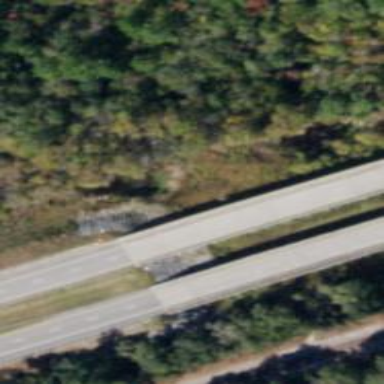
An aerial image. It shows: Bridge over trunk highway with expressway.